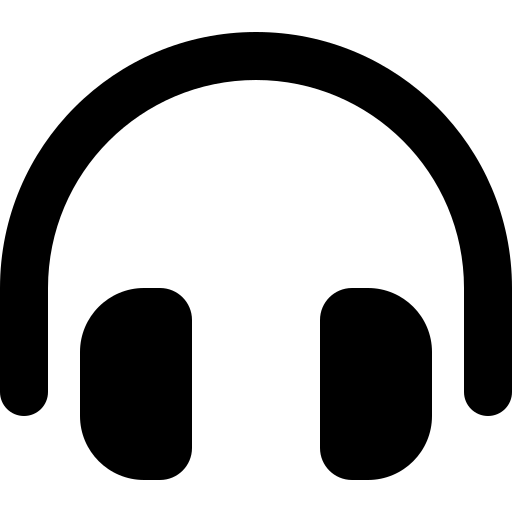
Tags: icon, FontAwesome, fa-icon, solid, headphones, simple